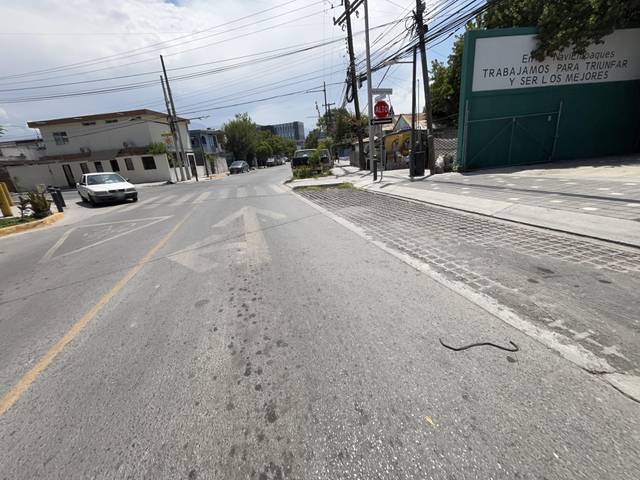
Region: Mexico
Coordinates: 25.67, -100.281